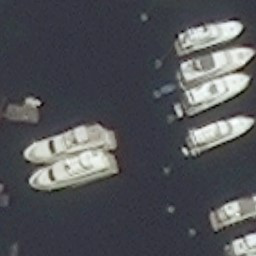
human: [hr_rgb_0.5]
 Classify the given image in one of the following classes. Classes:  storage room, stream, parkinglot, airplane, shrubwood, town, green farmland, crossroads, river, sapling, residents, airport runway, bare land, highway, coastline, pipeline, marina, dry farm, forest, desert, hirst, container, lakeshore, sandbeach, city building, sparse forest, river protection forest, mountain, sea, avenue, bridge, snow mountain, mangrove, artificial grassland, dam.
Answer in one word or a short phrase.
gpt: marina